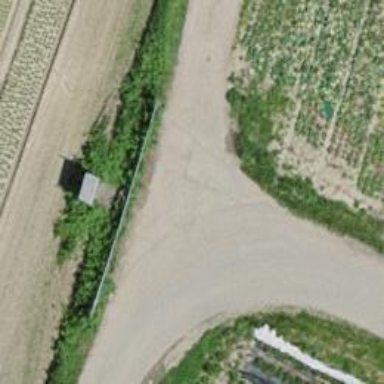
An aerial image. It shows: Agricultural track with grade1 surface. Only agricultural vehicles are allowed on this track.